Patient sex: F
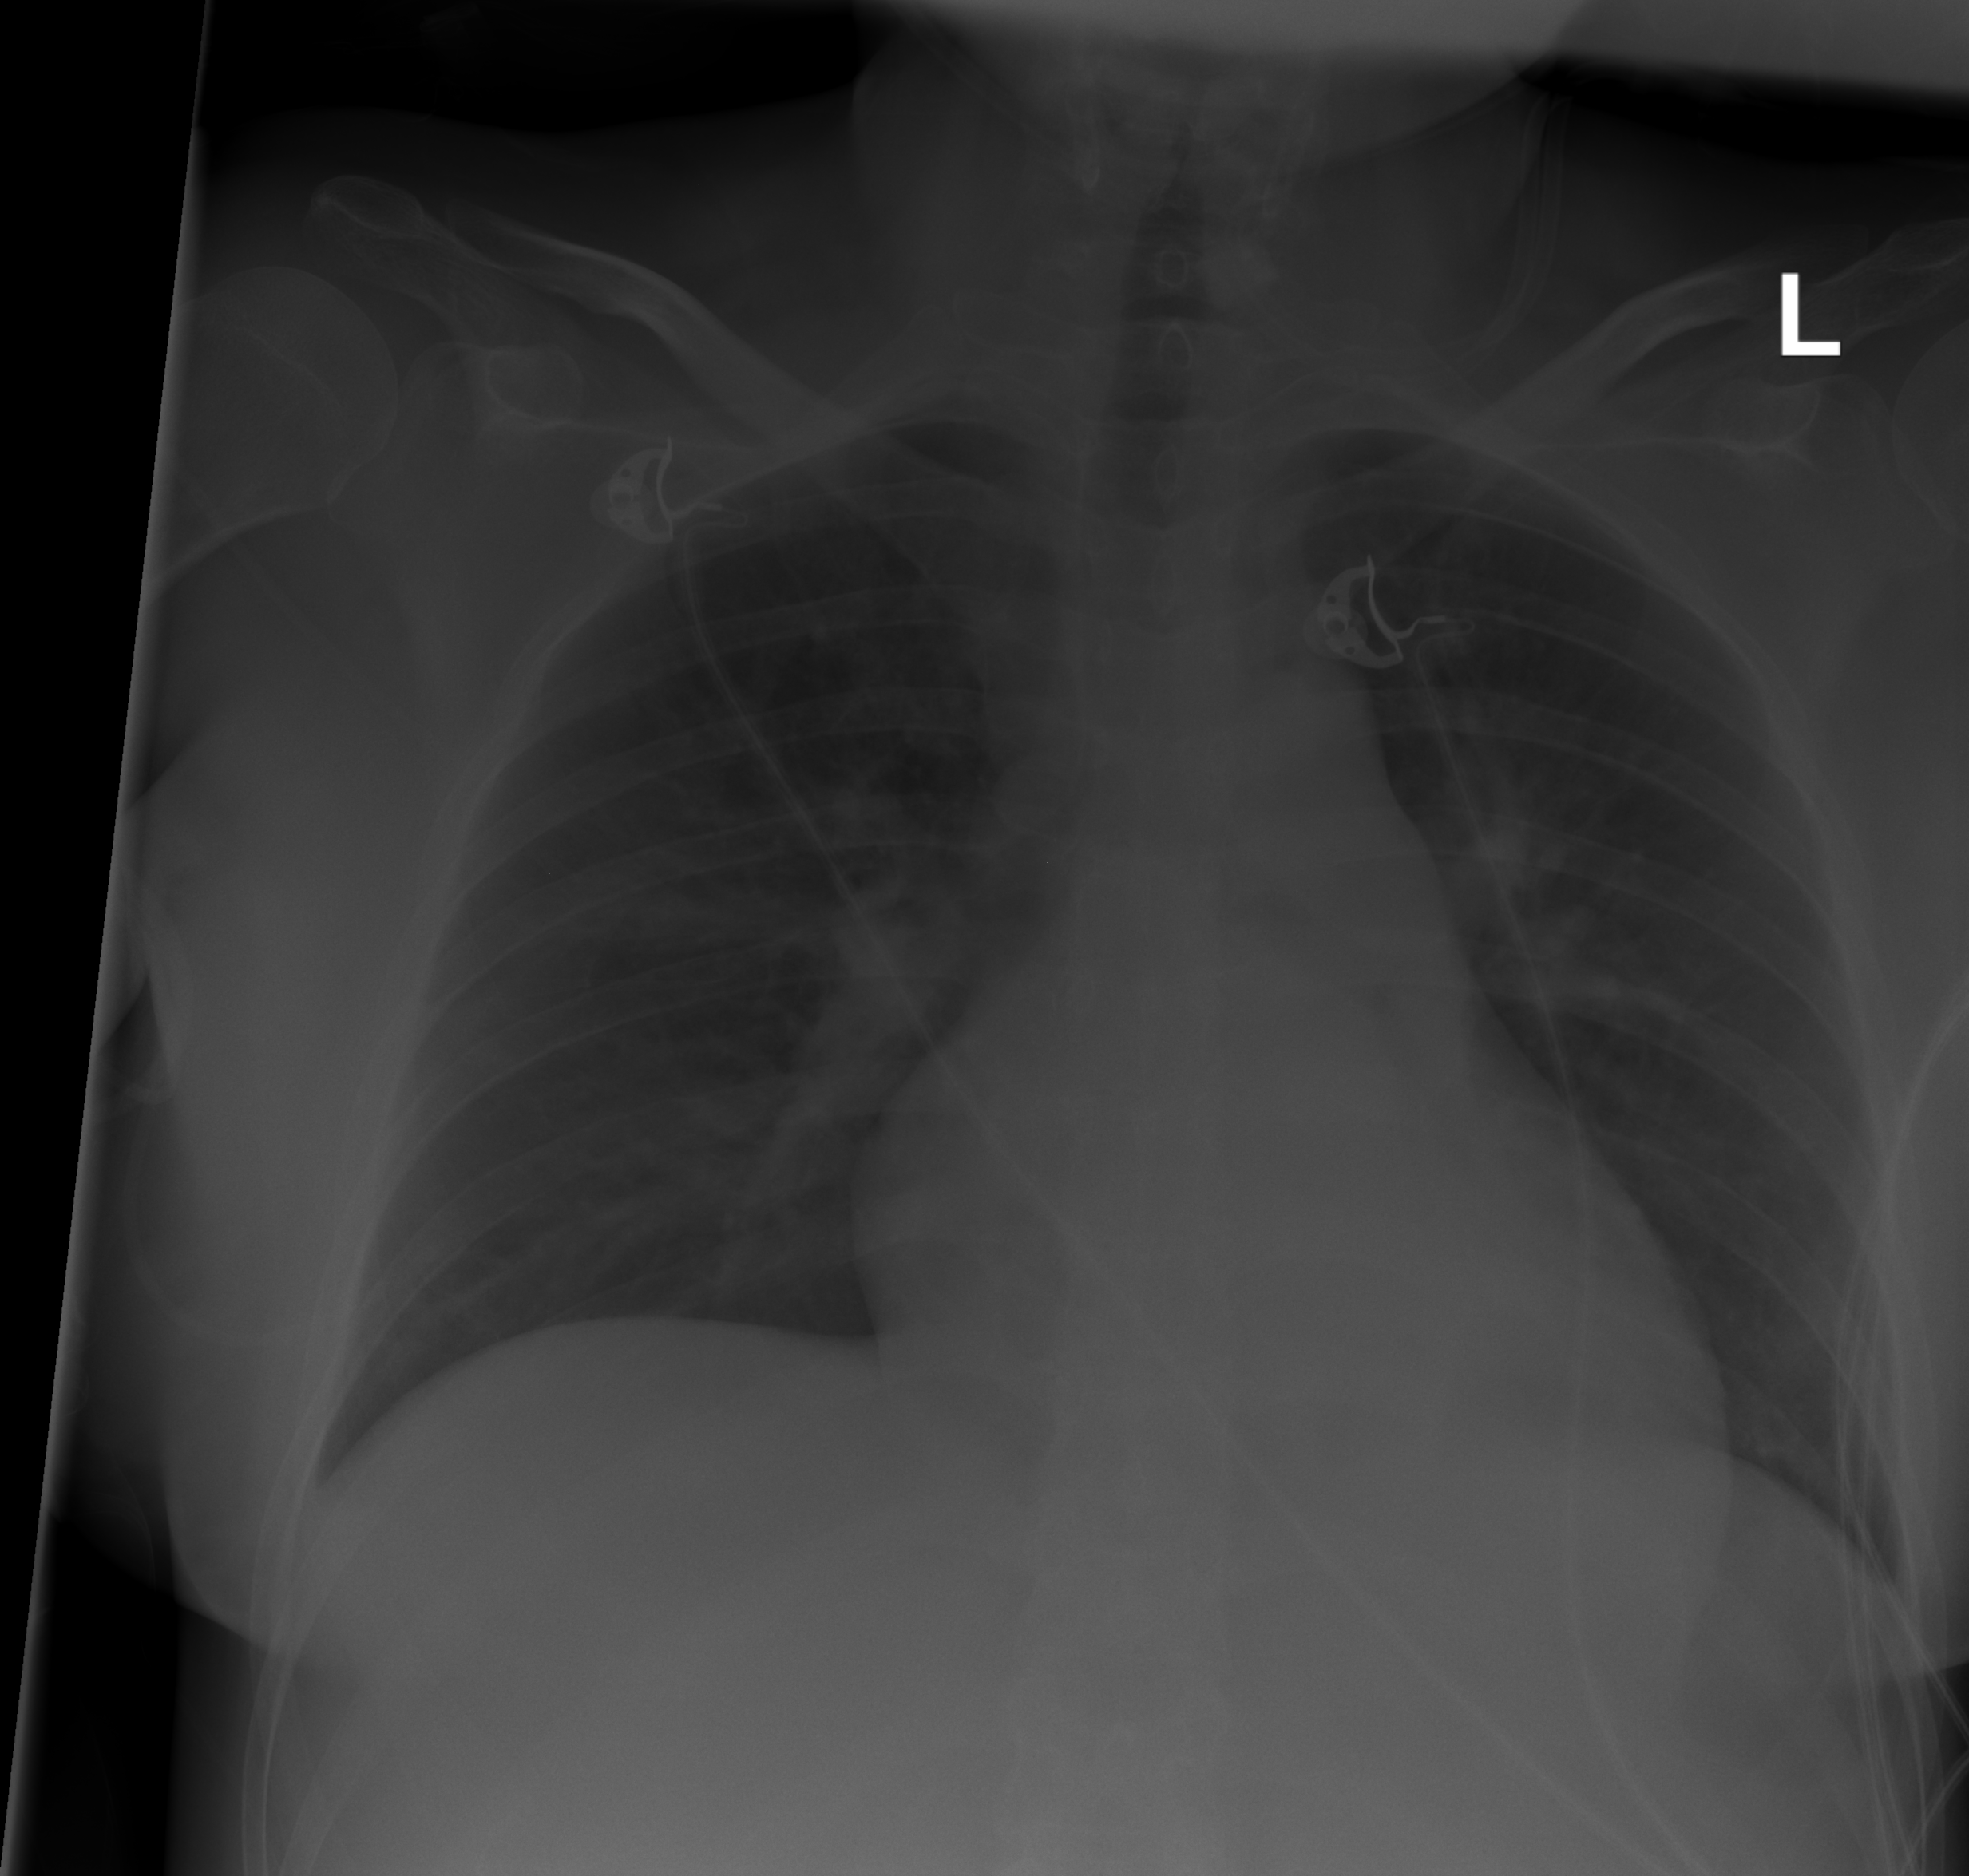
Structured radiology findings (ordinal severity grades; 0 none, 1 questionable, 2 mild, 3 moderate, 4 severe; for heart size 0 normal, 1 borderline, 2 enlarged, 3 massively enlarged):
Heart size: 0
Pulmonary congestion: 0
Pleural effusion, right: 0
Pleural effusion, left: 0
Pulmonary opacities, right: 0
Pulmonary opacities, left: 0
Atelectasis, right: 1
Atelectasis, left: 1